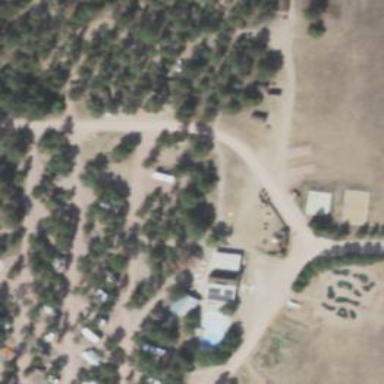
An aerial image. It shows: Caravan site with tents and caravans.